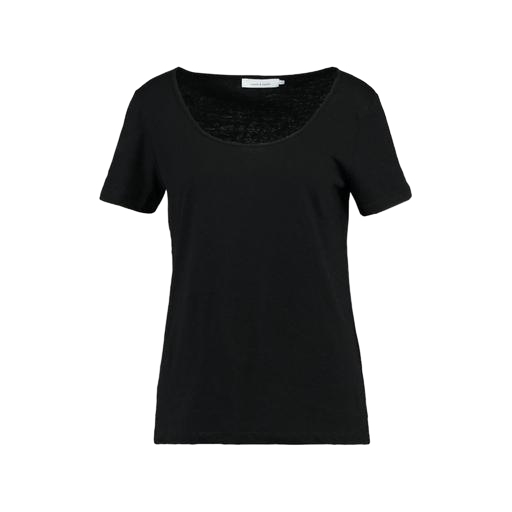
black scoop neck t-shirt, black t-shirt basique jersey, black scoop-neck tee, white background